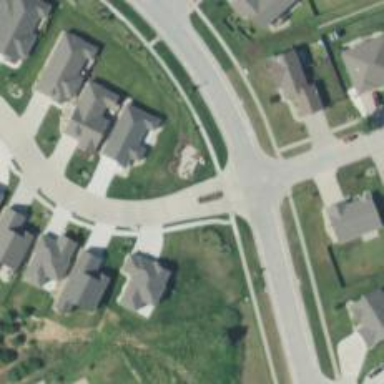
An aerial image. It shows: Residential road.